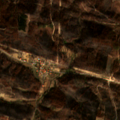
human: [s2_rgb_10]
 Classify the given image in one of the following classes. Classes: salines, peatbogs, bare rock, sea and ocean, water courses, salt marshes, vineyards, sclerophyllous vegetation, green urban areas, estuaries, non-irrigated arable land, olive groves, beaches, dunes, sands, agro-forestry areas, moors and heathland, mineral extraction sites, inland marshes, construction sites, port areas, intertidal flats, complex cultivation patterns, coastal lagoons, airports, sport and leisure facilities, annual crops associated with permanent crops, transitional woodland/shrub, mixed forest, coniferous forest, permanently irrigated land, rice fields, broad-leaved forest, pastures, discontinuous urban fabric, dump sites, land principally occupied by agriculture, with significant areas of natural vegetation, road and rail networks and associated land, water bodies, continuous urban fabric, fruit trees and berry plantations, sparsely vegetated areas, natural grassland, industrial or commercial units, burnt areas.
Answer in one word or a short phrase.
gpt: land principally occupied by agriculture, with significant areas of natural vegetation, coniferous forest, transitional woodland/shrub